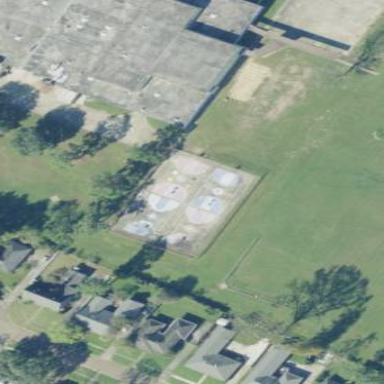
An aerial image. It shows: Basketball court located in leisure land pitch.